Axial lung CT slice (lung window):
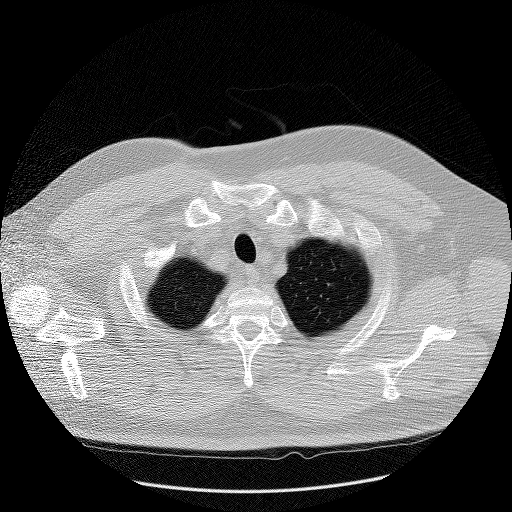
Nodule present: no